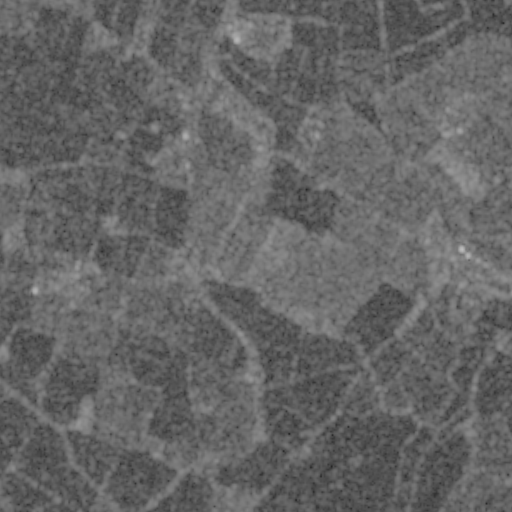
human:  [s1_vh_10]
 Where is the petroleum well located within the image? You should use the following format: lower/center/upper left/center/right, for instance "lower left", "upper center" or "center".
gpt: The petroleum well is located in the lower left of the image.
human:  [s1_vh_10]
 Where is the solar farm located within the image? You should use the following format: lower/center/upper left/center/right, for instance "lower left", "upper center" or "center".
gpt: The solar farm is located in the upper left of the image.
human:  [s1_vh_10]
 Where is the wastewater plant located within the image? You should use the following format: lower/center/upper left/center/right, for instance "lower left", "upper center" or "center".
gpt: The wastewater plant is located in the lower left of the image.
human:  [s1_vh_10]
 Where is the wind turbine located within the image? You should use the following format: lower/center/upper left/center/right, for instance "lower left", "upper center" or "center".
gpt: The wind turbine is located in the upper left of the image.
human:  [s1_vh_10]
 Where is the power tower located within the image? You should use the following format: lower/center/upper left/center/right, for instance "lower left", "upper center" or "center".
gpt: There is no power tower in the image.

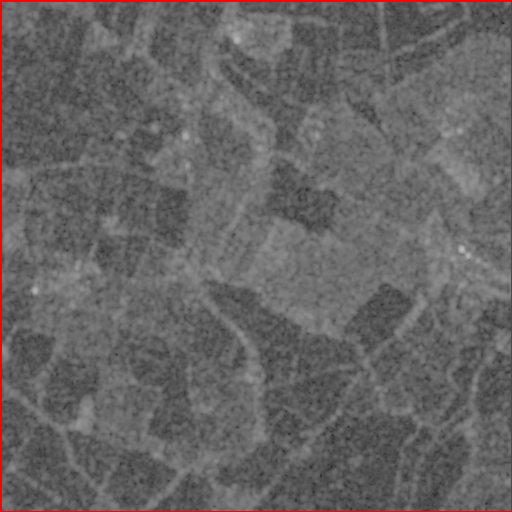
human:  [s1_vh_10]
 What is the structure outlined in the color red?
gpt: The structure outlined in red is a crop field.
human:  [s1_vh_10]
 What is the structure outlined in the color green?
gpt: There is no green outline.